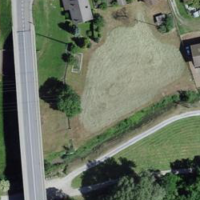
EUNIS habitat code: 24
Species observed at this site:
Ranunculus bulbosus